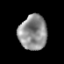
Tissue: prostate
Cell type: T cells
Senescence score: 0.329
Nuclear area (px): 959
Mean DAPI intensity: 143.468